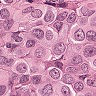
Metastatic tissue present: yes